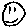
Label: smiley face